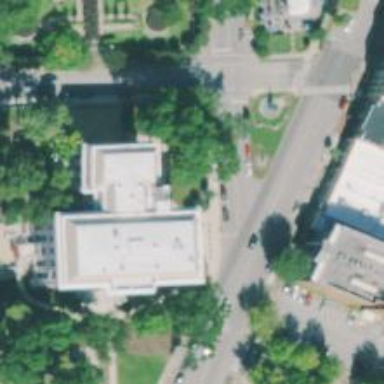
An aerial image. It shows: Courthouse building.